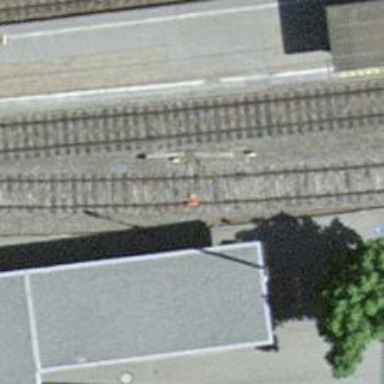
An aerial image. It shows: Wedge used for railway derailment.